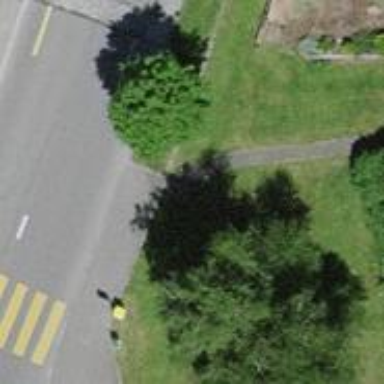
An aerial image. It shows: Bicycle repair station is available.